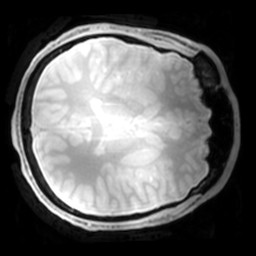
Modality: PDw
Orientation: axial
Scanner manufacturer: philips
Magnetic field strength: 7 T
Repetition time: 0.008 s
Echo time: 0.001974 s